Question: I'm trying to use cumsum() to get the result of I want in pandas, but I'm stuck.
'''
score1 score2
team slot
a 2 4 6
a 3 3 7
a 4 2 1
a 5 4 3
b 1 7 2
b 2 2 10
b 5 1 9
'''
my original data look like above , I want to do cummulative of score1 and score2 group by team and slot. I used
'''
df= df.groupby(by=['team','slot']).sum().groupby(level=[0]).cumsum()
'''
this code above almost got I want , but each team needs exactly 5 slot like output below , how can I fix this issue ?

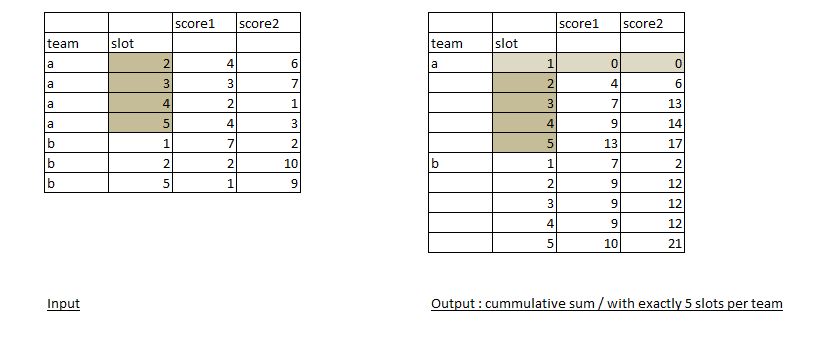
Answer: as @Paul H commented, here is the code:
'''
import io
import pandas as pd
text = """team slot score1 score2
a 2 4 6
a 3 3 7
a 4 2 1
a 5 4 3
b 1 7 2
b 2 2 10
b 5 1 9
"""
df = pd.read_csv(io.BytesIO(text), delim_whitespace=True, index_col=[0, 1])
df2 = df.reindex(pd.MultiIndex.from_product([df.index.levels[0], range(1, 6)]))
df2.fillna(0).groupby(level=[0]).cumsum()
'''